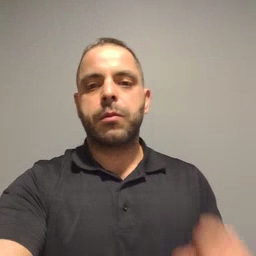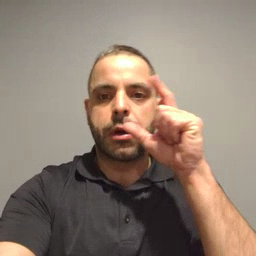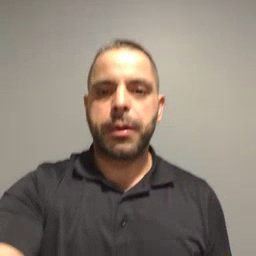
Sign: awake